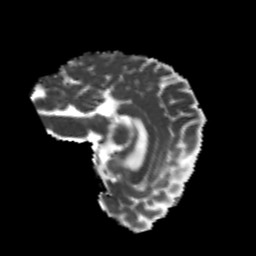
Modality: MD
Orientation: sagittal
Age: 23
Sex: female
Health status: healthy
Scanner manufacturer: philips
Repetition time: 7.394 s
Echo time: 0.08599 s